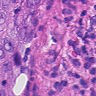
Metastatic tissue present: yes